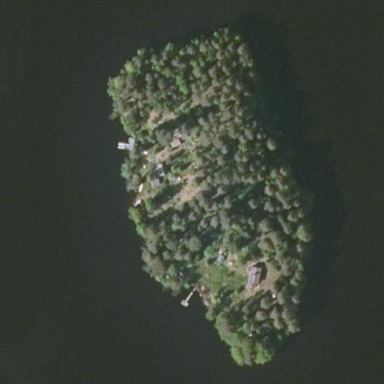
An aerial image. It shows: Islet covered with woodland.